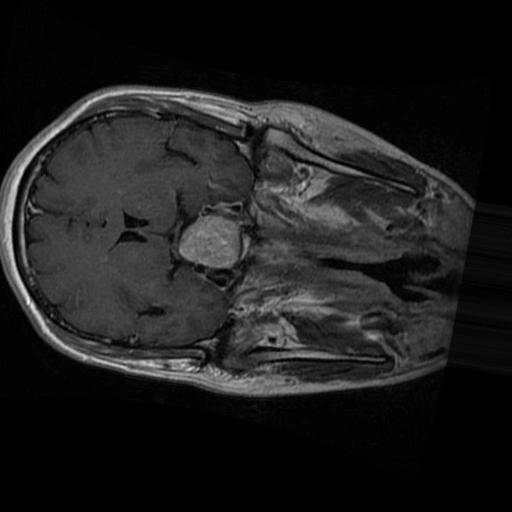
Label: brain_tumor